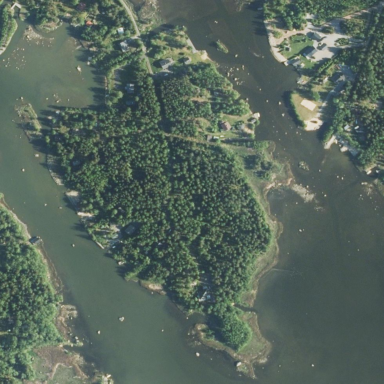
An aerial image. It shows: Island.